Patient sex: M
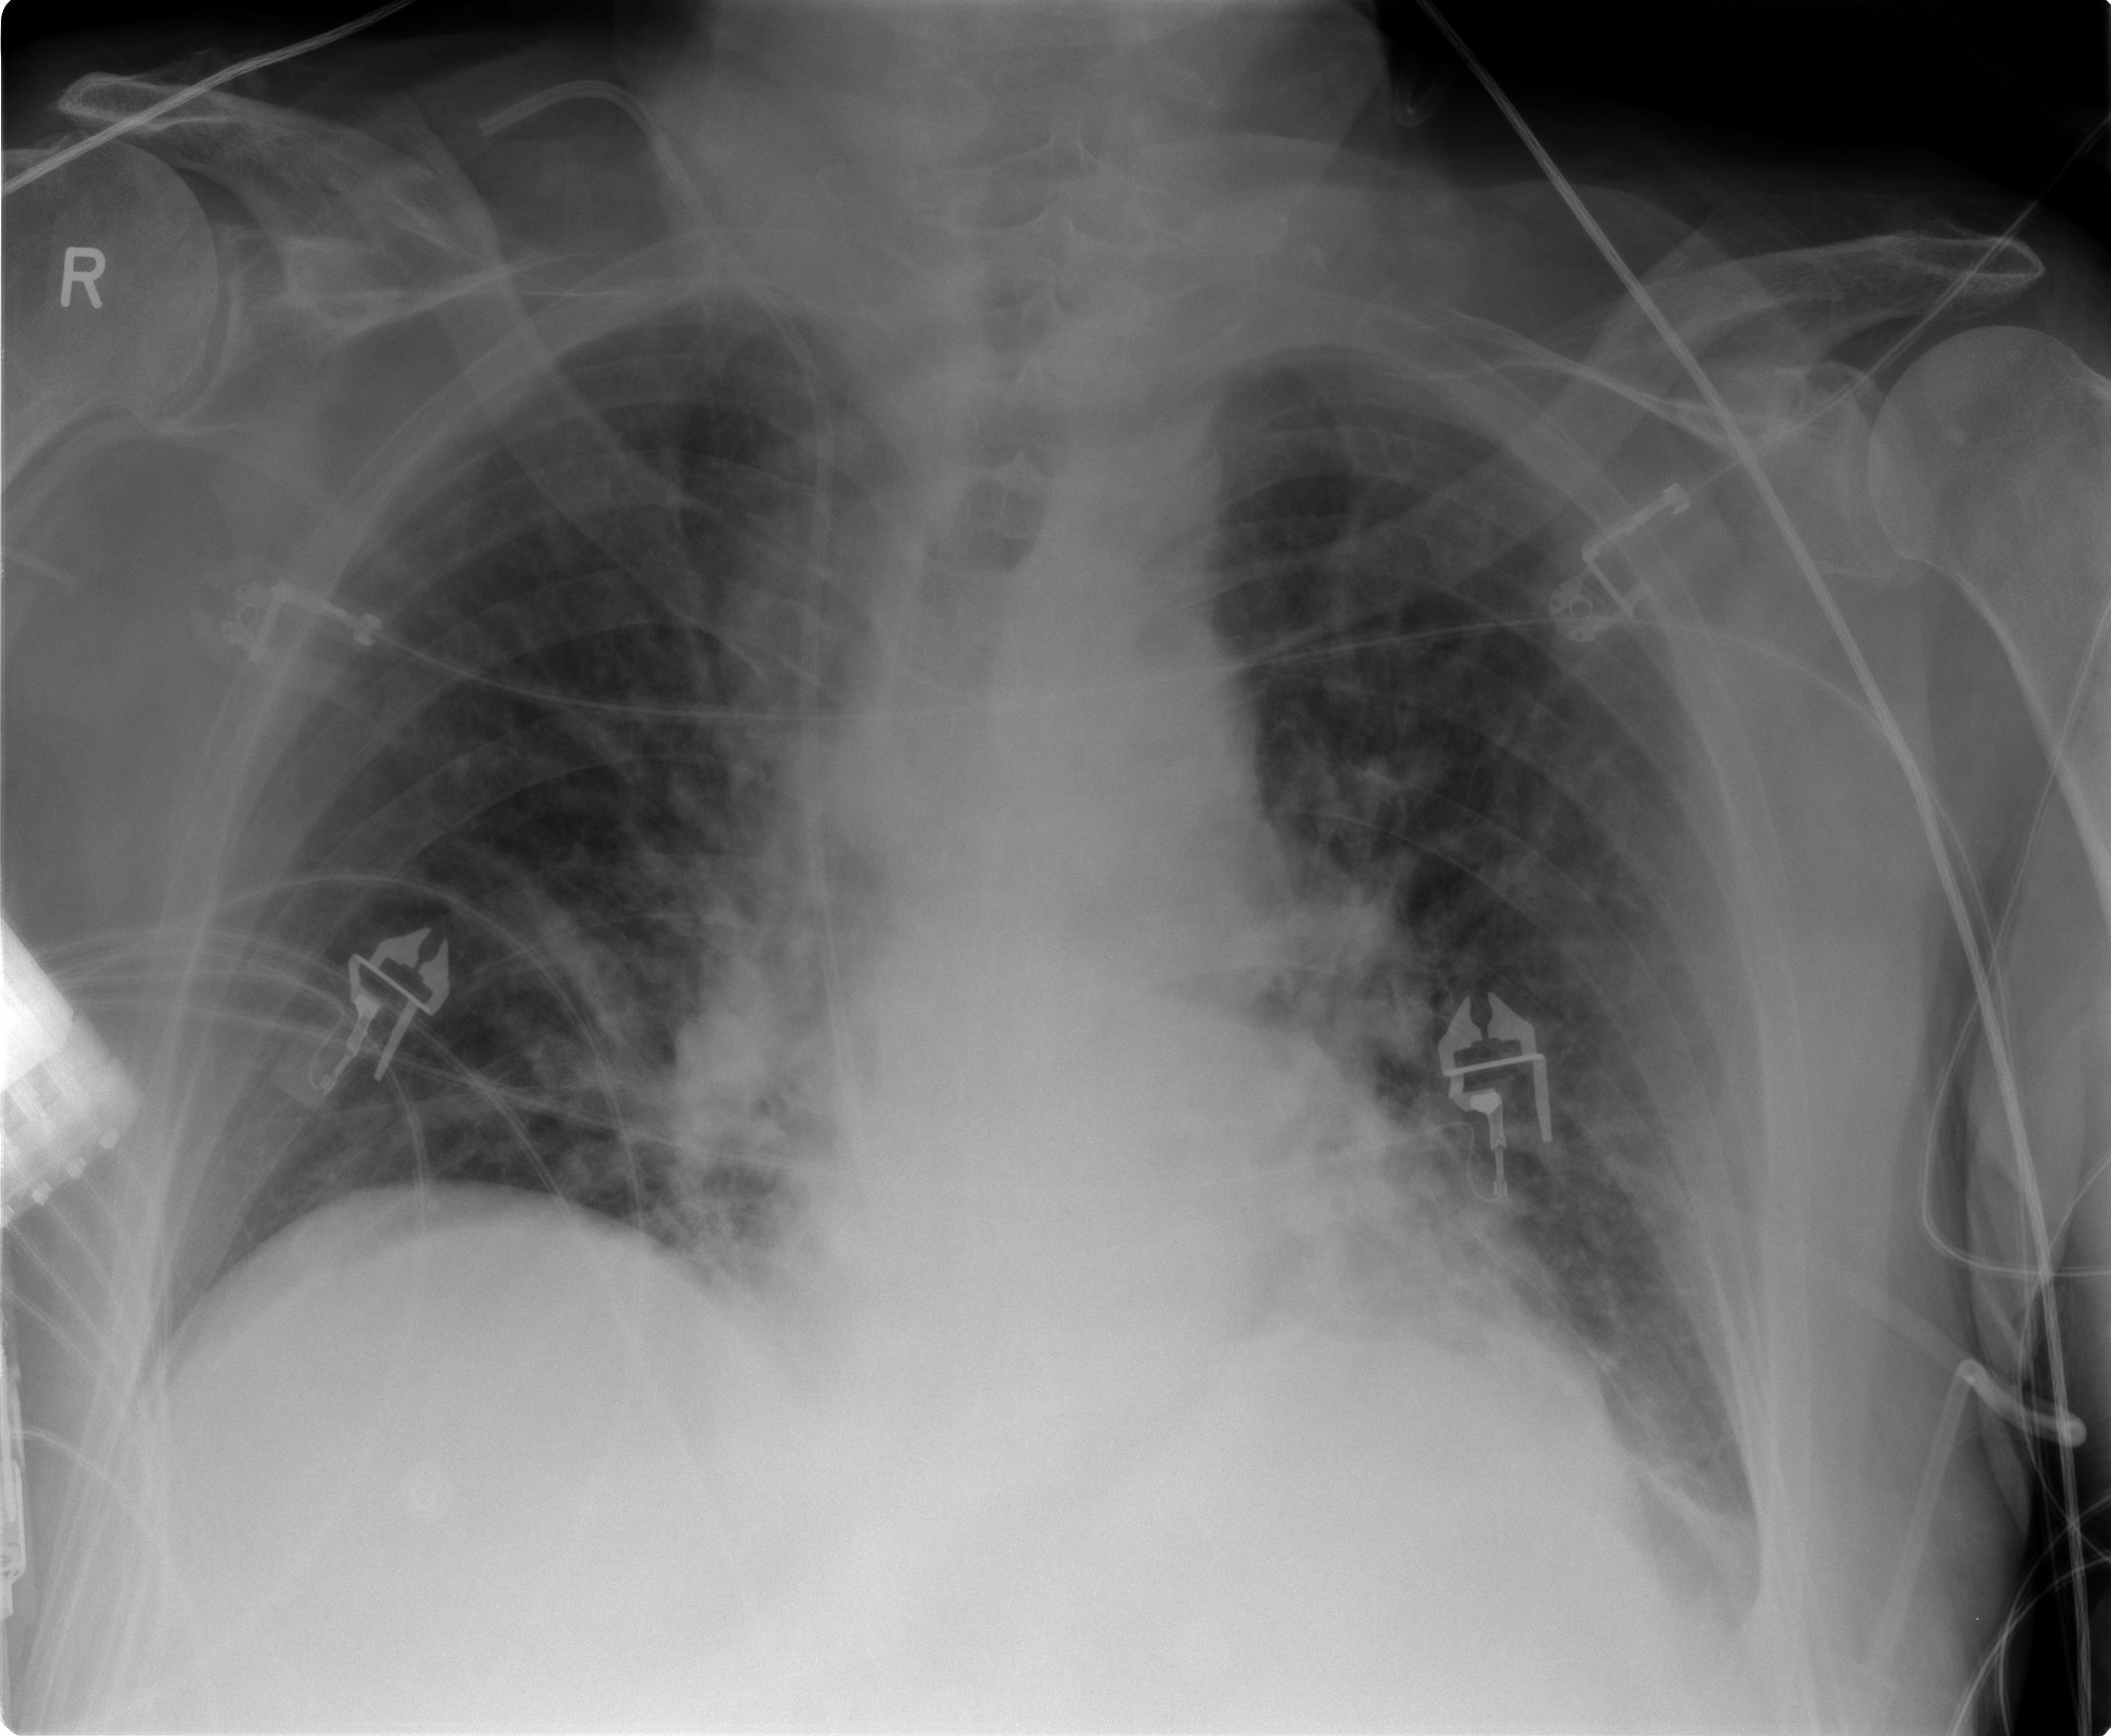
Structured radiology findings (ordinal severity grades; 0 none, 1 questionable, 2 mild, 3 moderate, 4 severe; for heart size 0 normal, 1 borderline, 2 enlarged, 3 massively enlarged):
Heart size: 2
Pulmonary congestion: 3
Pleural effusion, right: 0
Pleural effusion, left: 2
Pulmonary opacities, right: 1
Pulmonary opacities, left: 2
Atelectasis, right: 2
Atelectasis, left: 2